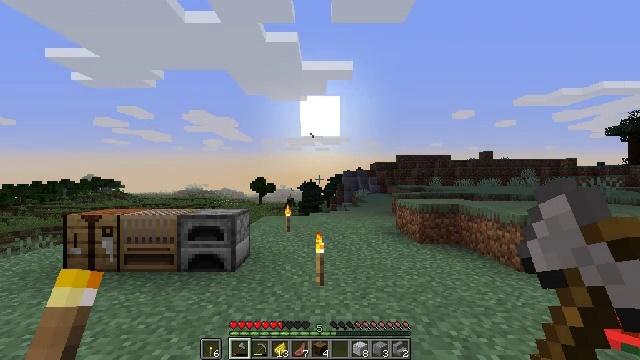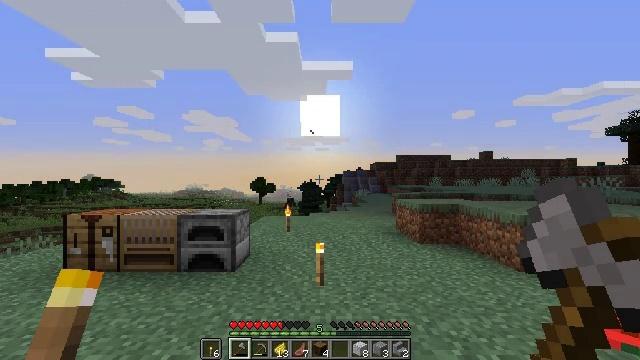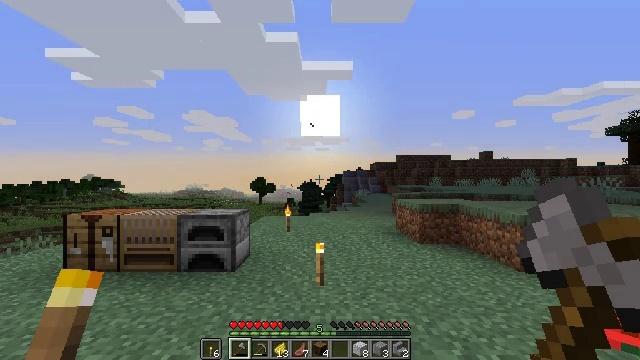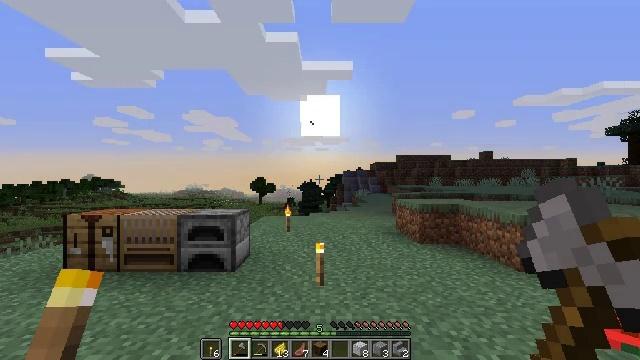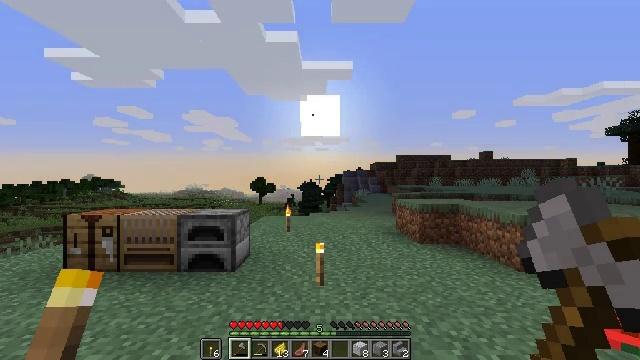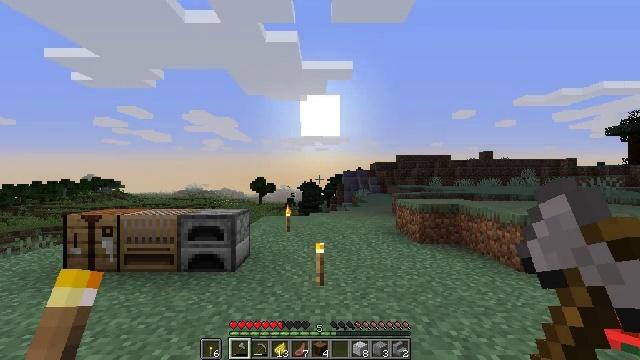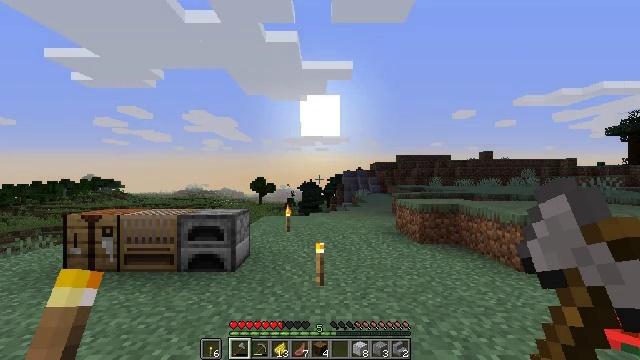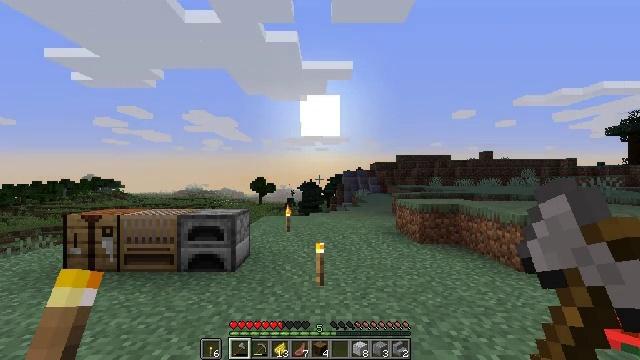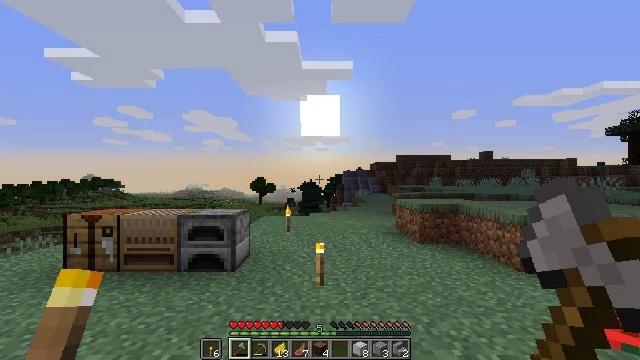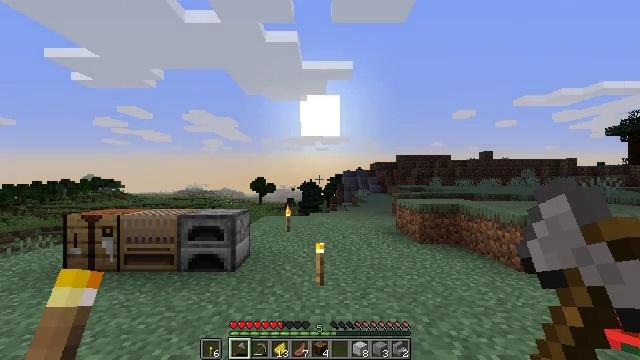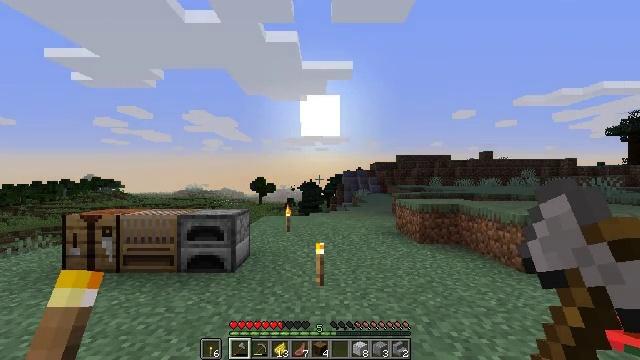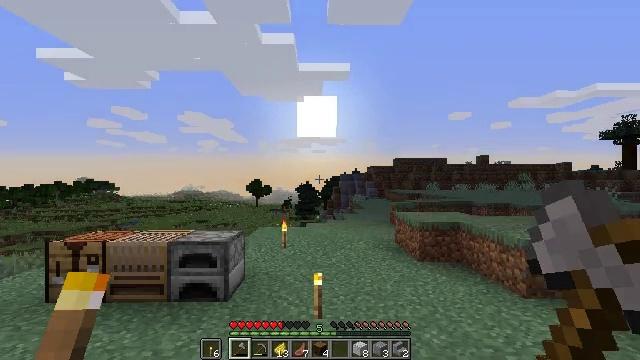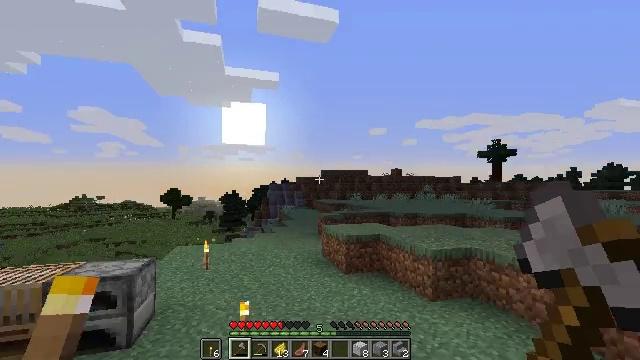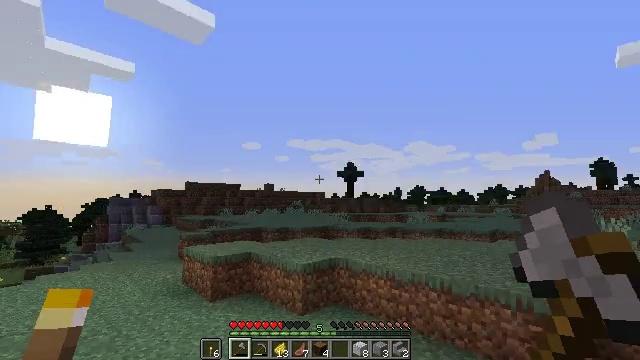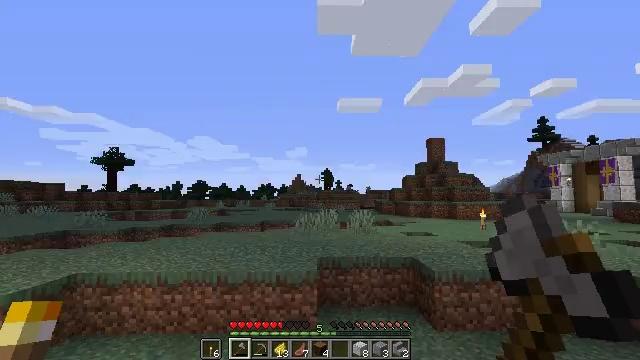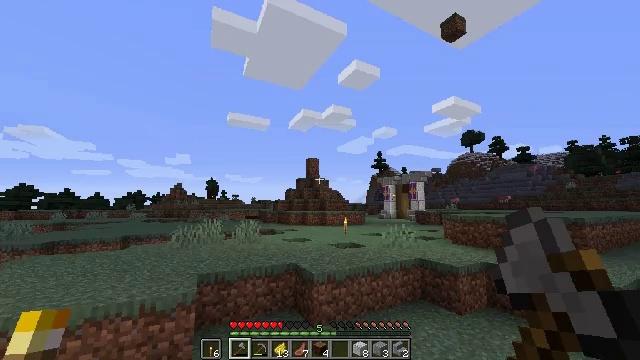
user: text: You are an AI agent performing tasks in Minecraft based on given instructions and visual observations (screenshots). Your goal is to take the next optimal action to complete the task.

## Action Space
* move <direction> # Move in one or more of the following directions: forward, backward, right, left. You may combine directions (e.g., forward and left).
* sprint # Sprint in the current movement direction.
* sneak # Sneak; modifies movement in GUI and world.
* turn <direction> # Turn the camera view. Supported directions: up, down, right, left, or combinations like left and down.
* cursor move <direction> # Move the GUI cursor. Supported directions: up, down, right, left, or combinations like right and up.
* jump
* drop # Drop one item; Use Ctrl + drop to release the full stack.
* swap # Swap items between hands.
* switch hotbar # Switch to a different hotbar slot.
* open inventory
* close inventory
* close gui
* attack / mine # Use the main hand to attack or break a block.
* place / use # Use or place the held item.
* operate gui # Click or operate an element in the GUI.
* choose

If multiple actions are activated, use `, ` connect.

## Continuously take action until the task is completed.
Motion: motion action
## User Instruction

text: Break the polished diorite block.
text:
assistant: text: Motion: no_op
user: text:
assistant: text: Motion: no_op
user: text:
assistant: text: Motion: no_op
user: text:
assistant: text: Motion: no_op
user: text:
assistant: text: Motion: no_op
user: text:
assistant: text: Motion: no_op
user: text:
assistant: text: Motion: no_op
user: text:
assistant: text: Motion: no_op
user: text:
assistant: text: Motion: no_op
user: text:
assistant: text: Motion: move forward
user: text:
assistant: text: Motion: move forward
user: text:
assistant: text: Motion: turn right and up
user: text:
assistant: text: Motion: move forward, turn right and up
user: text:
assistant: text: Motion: move forward, turn right and down
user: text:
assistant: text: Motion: move forward, turn right and up
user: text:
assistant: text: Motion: move forward, turn right and up
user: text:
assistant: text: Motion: move forward
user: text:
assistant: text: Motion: move forward, turn up
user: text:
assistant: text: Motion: move forward, turn up
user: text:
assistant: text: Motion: move forward
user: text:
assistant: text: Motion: move forward
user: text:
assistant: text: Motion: move forward
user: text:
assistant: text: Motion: move forward
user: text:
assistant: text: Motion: move forward
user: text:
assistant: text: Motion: move forward
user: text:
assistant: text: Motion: move forward, turn down
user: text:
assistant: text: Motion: move forward, turn left and down, jump
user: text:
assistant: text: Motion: move forward, jump
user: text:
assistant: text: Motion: move forward, jump
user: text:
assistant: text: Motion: move forward, jump